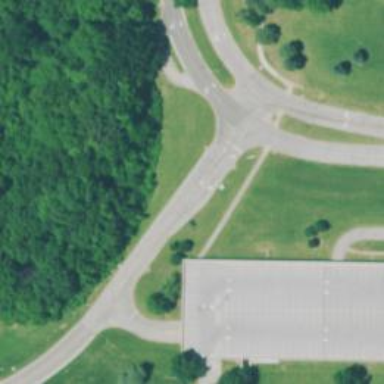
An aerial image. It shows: Solid stop line on the road marking.